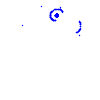
Particle: kaon